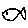
Label: fish